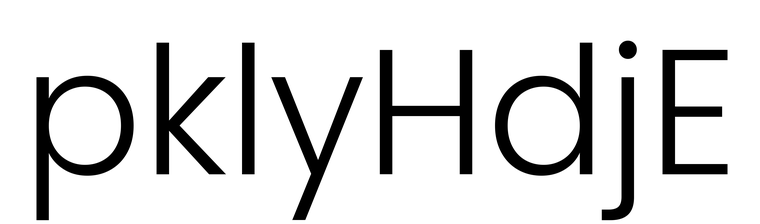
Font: Poppins-Light